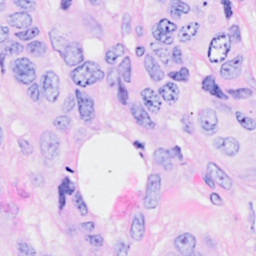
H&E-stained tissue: Breast